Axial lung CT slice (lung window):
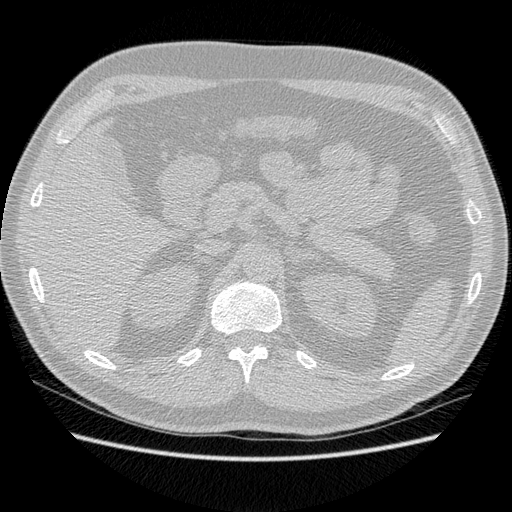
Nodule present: no